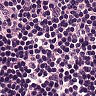
Metastatic tissue present: no